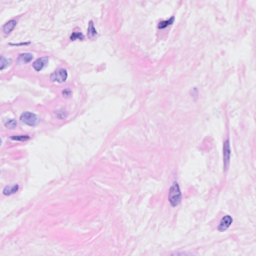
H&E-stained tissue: Breast